Question: I just installed react native and created a fresh project, But when I'm running it by using 'react-native run-android' command it is giving error. I didn't changed anything in any file the project is just created.
Here are the error and screenshot of it.

## Error
The development server returned response error code: 500
URL: <URL>
Body:
> {"originModulePath":"C:\project est\App.js","targetModuleName":"./../../react-transform-hmr/lib/index.js","message":"Unable to resolve module './../../react-transform-hmr/lib/index.js' from 'C:\project est\App.js': The module './../../react-transform-hmr/lib/index.js' could not be found from 'C:\project est\App.js'. Indeed, none of these files exist:
* 'C:
eact-transform-hmr\lib\index.js(.native||.android.js|.native.js|.js|.android.json|.native.json|.json|.android.ts|.native.ts|.ts|.android.tsx|.native.tsx|.tsx)'
* 'C:
eact-transform-hmr\lib\index.js\index(.native||.android.js|.native.js|.js|.android.json|.native.json|.json|.android.ts|.native.ts|.ts|.android.tsx|.native.tsx|.tsx)'","errors":[{"description":"Unable to resolve module './../../react-transform-hmr/lib/index.js' from 'C:\project est\App.js': The module './../../react-transform-hmr/lib/index.js' could not be found from 'C:\project est\App.js'. Indeed, none of these files exist:
* 'C:
eact-transform-hmr\lib\index.js(.native||.android.js|.native.js|.js|.android.json|.native.json|.json|.android.ts|.native.ts|.ts|.android.tsx|.native.tsx|.tsx)'
* 'C:
eact-transform-hmr\lib\index.js\index(.native||.android.js|.native.js|.js|.android.json|.native.json|.json|.android.ts|.native.ts|.ts|.android.tsx|.native.tsx|.tsx)'"}],"name":"Error","stack":"Error: Unable to resolve module './../../react-transform-hmr/lib/index.js' from 'C:\project est\App.js': The module './../../react-transform-hmr/lib/index.js' could not be found from 'C:\project est\App.js'. Indeed, none of these files exist:
* 'C:
eact-transform-hmr\lib\index.js(.native||.android.js|.native.js|.js|.android.json|.native.json|.json|.android.ts|.native.ts|.ts|.android.tsx|.native.tsx|.tsx)'
* 'C:
eact-transform-hmr\lib\index.js\index(.native||.android.js|.native.js|.js|.android.json|.native.json|.json|.android.ts|.native.ts|.ts|.android.tsx|.native.tsx|.tsx)'
at ModuleResolver.resolveDependency (C:\project est
ode_modules\metro\src
ode-haste\DependencyGraph\ModuleResolution.js:209:697)
at ResolutionRequest.resolveDependency (C:\project est
ode_modules\metro\src
ode-haste\DependencyGraph\ResolutionRequest.js:83:16)
at DependencyGraph.resolveDependency (C:\project est
ode_modules\metro\src
ode-haste\DependencyGraph.js:222:485)
at Object.resolve (C:\project est
ode_modules\metro\src\lib ransformHelpers.js:149:25)
at dependencies.map.result (C:\project est
ode_modules\metro\src\DeltaBundler raverseDependencies.js:316:29)
at Array.map ()
at resolveDependencies (C:\project est
ode_modules\metro\src\DeltaBundler raverseDependencies.js:312:16)
at C:\project est
ode_modules\metro\src\DeltaBundler raverseDependencies.js:169:33
at Generator.next ()
at step (C:\project est
ode_modules\metro\src\DeltaBundler raverseDependencies.js:271:307)"}
processBundleResult
BundleDownloader.java:296
access$200
BundleDownloader.java:37
onResponse
BundleDownloader.java:174
execute
RealCall.java:153
run
NamedRunnable.java:32
runWorker
ThreadPoolExecutor.java:1113
run
ThreadPoolExecutor.java:588
run
Thread.java:818
Please help me get out of this...
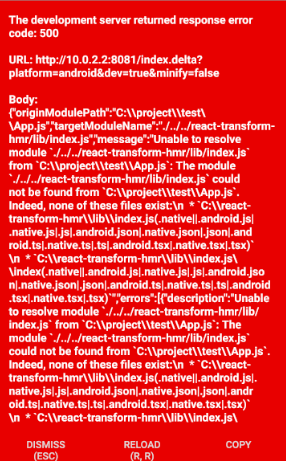
Answer: Try these steps:
1- Clear the cache using:
'''
rm -rf $TMPDIR/react-*; rm -rf $TMPDIR/haste-*; rm -rf $TMPDIR/metro-*;
'''
2 - If you are using the watchman, remove all watches and associated triggers with:
'''
watchman watch-del-all
'''
3 - Restart the Metro Bundler from the project folder
'''
react-native start --reset-cache
'''
4 - Run 'react-native run-android'